Interaction volume radius: 5 \u00c5
Interaction volume height: 15 \u00c5
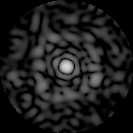
Disorder parameter: 0.8352